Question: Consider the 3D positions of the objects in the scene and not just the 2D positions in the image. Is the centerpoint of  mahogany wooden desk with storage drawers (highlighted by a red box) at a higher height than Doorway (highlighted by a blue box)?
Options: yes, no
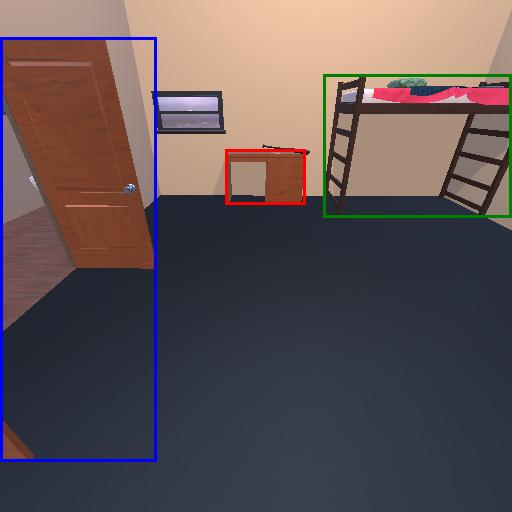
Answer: yes